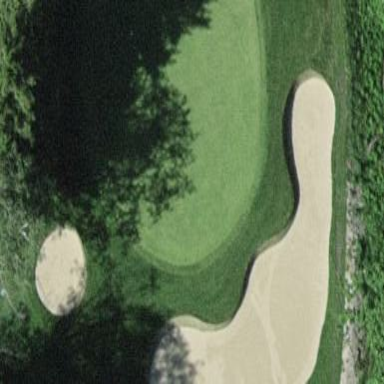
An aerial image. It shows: Golf bunker filled with natural sand.